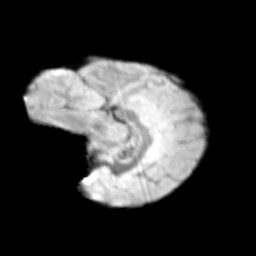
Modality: T2w
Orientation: sagittal
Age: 12
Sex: male
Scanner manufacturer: siemens
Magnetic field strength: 3 T
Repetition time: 3.8 s
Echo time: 0.07 s